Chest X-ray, PA view. Patient: 56 years old, sex M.
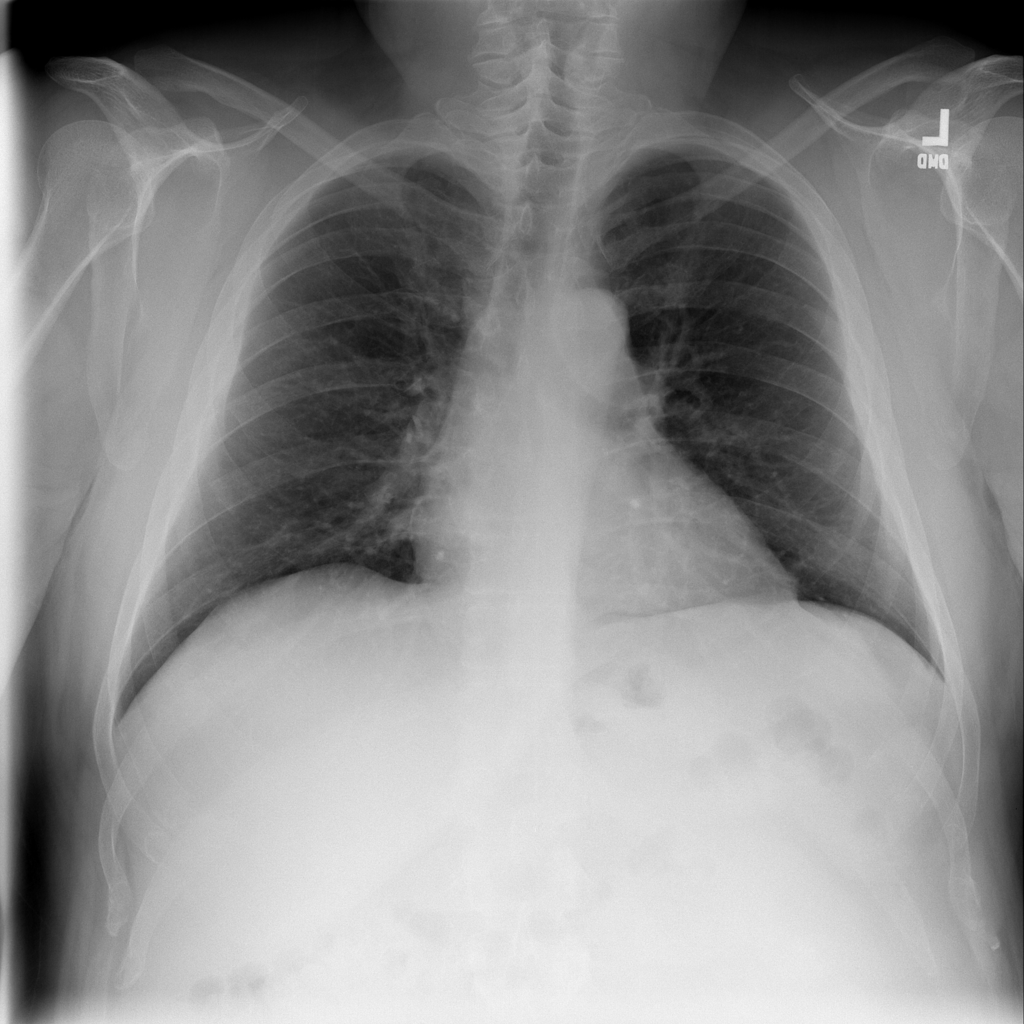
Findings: No Finding